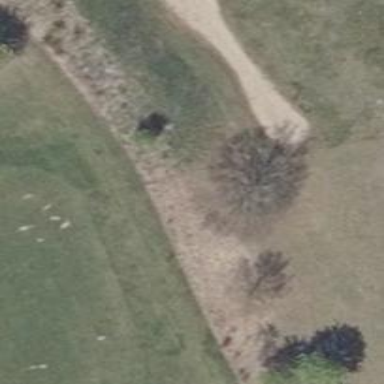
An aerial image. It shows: Sand bunker on golf course.